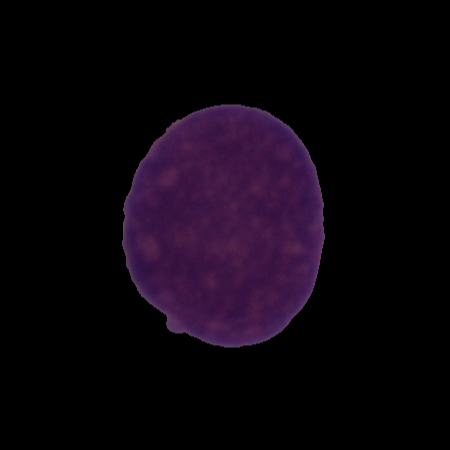
Label: cancer